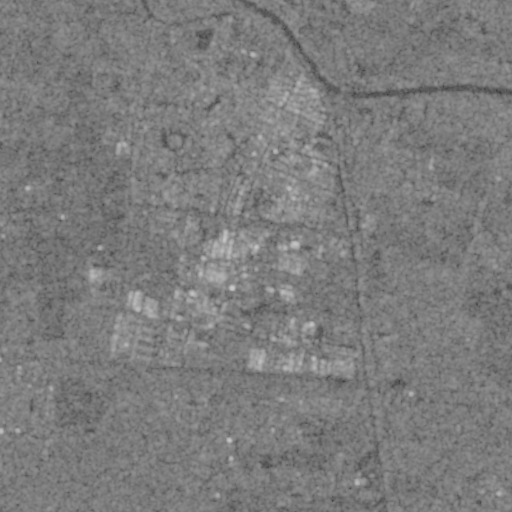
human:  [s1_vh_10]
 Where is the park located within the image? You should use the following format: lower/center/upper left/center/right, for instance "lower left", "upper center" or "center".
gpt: The park is located in the upper center of the image.
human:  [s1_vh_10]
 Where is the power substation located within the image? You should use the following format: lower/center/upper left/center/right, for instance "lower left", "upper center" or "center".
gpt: The power substation is located in the center of the image.
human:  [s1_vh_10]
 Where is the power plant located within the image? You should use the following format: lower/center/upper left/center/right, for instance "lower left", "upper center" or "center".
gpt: There is no power plant in the image.

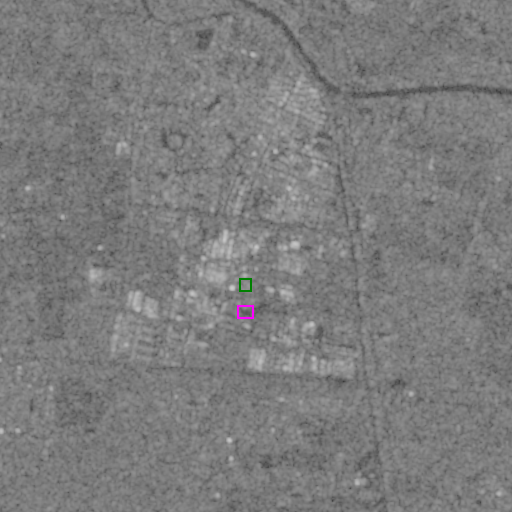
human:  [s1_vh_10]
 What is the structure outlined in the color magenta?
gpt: The structure outlined in magenta is a park.
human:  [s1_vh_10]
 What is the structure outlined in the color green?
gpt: The structure outlined in green is a power substation.
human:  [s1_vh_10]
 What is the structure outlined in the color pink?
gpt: There is no pink outline.